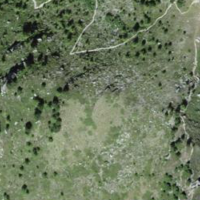
EUNIS habitat code: 26
Species observed at this site:
Primula hirsuta
Vaccinium uliginosum